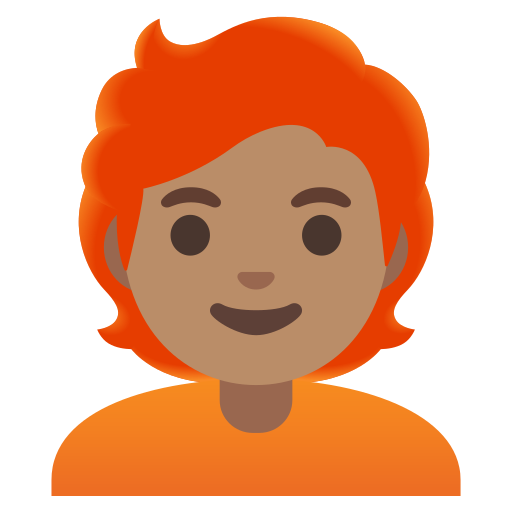
Emoji: 🧑🏽‍🦰